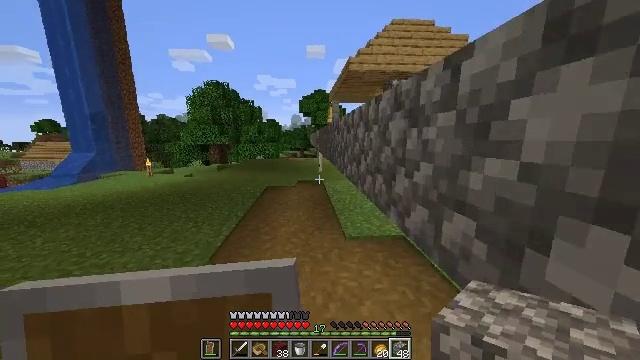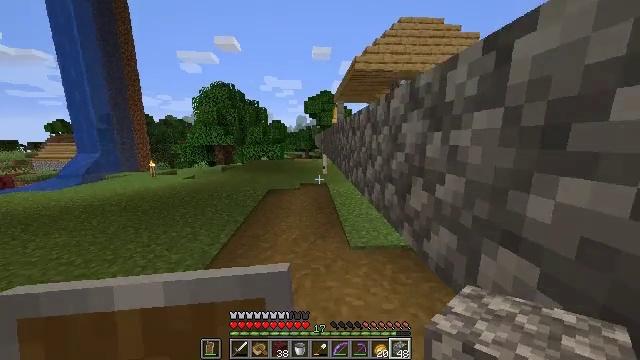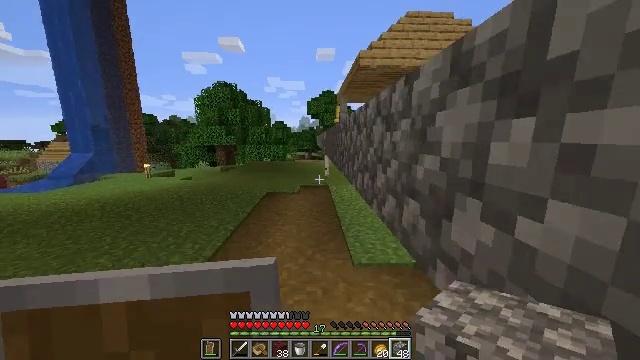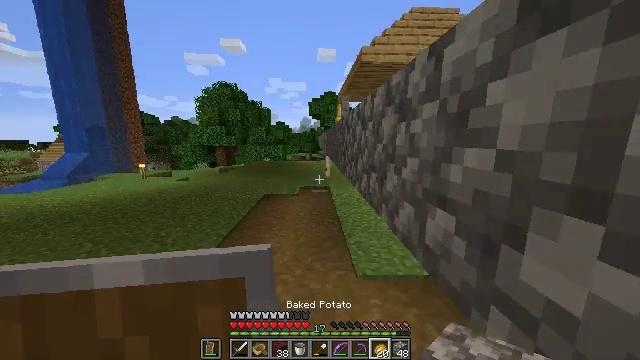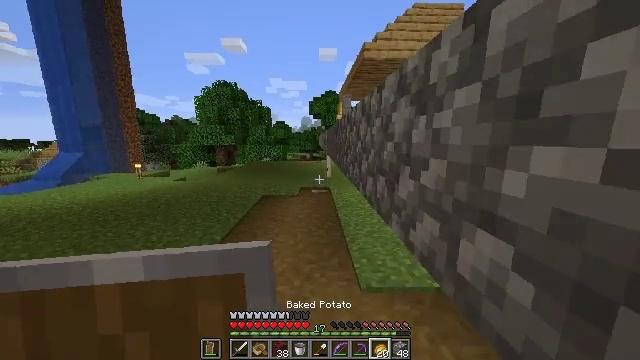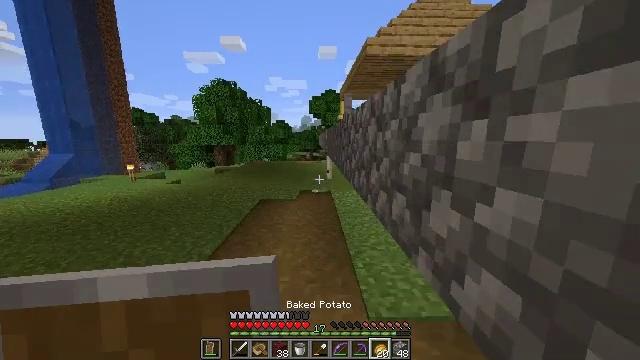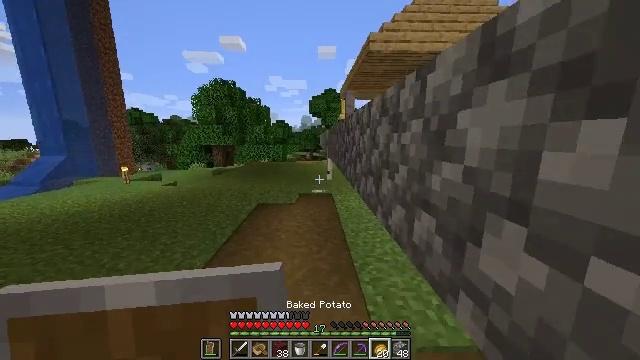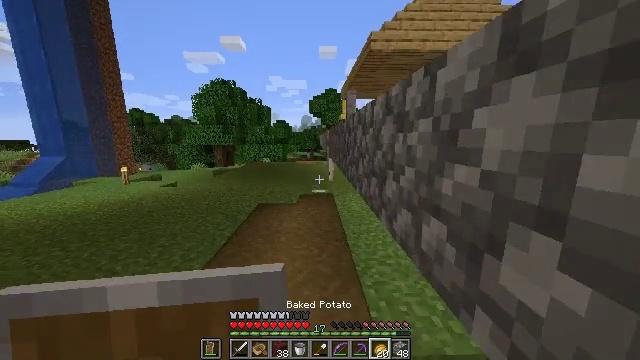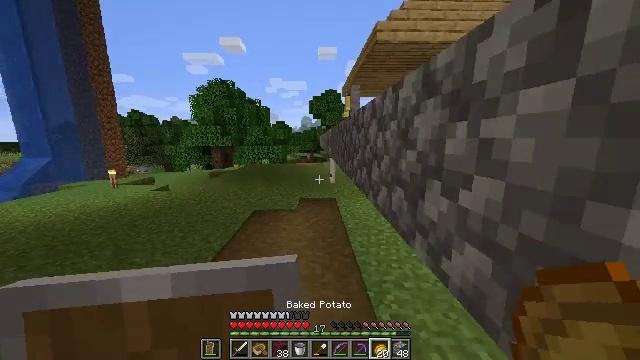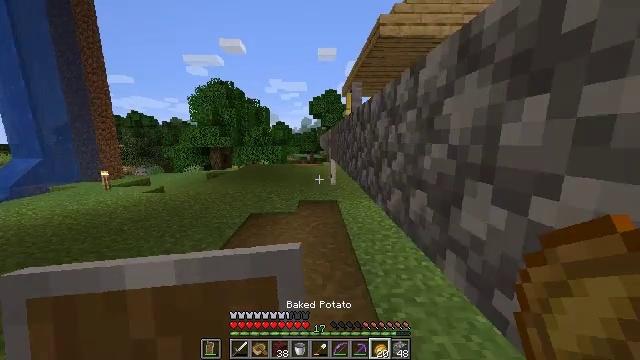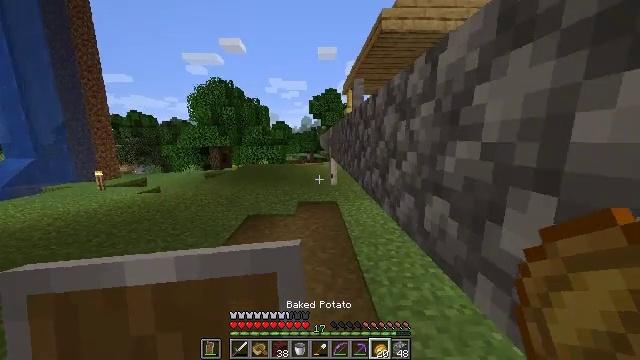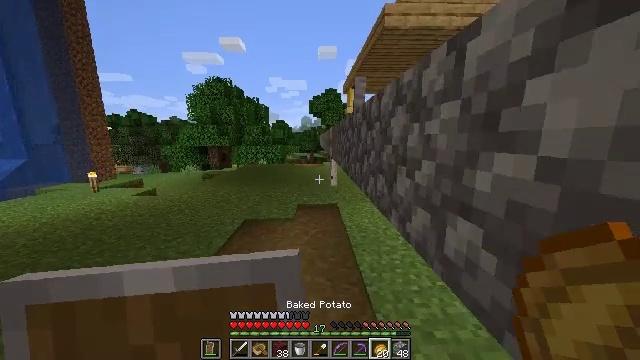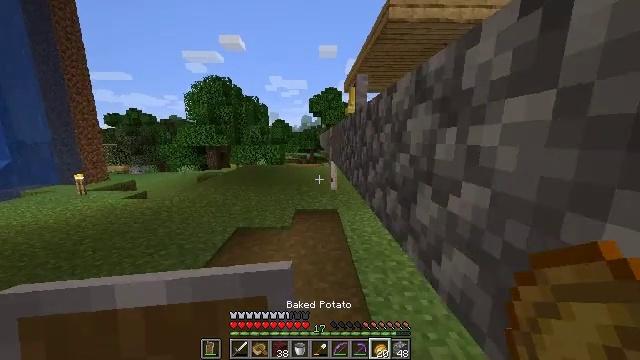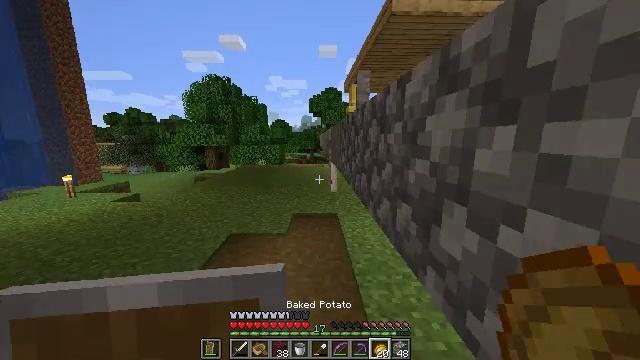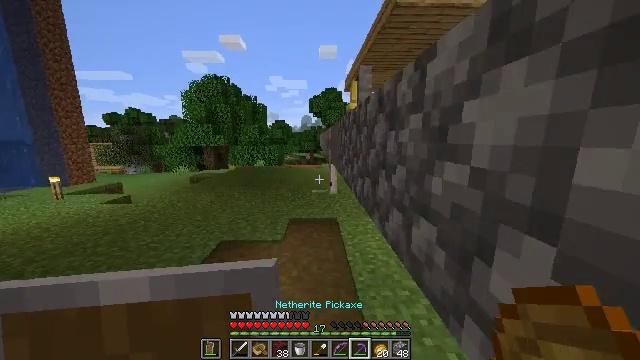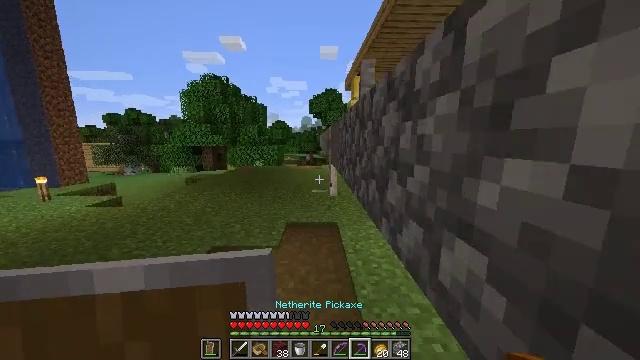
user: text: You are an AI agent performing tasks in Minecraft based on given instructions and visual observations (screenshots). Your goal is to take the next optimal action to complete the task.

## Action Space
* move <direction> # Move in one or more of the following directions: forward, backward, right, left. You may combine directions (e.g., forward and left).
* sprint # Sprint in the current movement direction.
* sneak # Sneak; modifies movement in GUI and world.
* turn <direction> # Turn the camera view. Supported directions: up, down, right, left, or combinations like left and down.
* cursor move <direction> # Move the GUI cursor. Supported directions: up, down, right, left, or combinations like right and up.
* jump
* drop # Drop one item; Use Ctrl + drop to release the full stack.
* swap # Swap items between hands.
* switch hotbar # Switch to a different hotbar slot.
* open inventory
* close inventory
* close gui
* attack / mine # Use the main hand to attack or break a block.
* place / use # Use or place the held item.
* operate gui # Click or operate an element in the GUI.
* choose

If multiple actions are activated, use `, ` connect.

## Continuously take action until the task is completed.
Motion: motion action
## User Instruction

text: Mine cobblestone to craft tools and furnaces.
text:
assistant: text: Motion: move forward, turn left
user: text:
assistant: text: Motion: move forward
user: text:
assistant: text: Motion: move forward
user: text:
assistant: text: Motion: move forward
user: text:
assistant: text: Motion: move forward
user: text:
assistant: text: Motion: move forward
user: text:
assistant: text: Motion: move forward
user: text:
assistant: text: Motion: move forward
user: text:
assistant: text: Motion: move forward
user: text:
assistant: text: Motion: move forward
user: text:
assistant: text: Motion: move forward
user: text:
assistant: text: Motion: move forward
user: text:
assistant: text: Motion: move forward
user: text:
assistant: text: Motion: move forward
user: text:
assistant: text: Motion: move forward
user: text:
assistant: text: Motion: move forward
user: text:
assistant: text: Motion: move forward
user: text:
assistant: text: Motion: move forward
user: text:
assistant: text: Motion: move forward
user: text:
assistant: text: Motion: move forward and move left
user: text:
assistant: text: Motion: move forward and move left, turn right
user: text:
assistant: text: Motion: move forward and move left, turn right
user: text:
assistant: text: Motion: move forward and move left, turn right
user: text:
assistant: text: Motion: move forward and move left, turn right and up
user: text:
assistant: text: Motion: move forward and move left, turn right and up
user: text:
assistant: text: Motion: move forward and move left, turn right
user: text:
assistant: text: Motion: move forward and move left, turn right
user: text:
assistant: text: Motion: move forward and move left
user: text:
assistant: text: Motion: move forward and move left
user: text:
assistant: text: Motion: move forward and move left